Question: I have 3 divs with '"left"' , '"active"' and '"right"' that look like this:

...now, whenever I click the left div, it animates and becomes active and the active one takes it's place, I need it to do the same for the right div also. Basically I need a way to make the side divs become active after someone clicks on them and the previous active div to take it's place as left or right div depending on which one is clicked.
For that I also wanted to change the class names so that when you click on the left div, it animates in center and I tried adding '$(this).removeClass('left').addClass('active');' and the other way around for the active div but it didn't work, it didn't switch the classes between them.
This is what I have so far <URL>
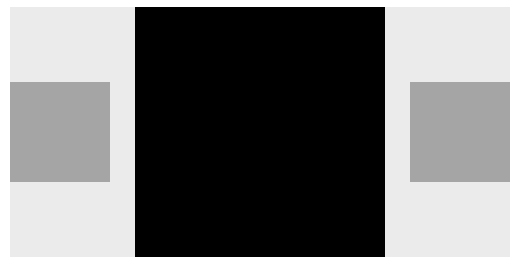
Answer: You don't need different classes, you could just use one class 'box' and style them using CSS's ':last-of-type' and ':nth-of-type()' selectors.
In jQuery you could animate the 'div's according to their 'left' value.
<URL>
'''
$('.box').click(function() {
if ($(this).css('left') != '125px') {
var l = ($(this).css('left') == '0px') ? 0 : 400;
$(this).animate({
width: 250,
height: 250,
left: 125,
top: 0,
opacity: 1
}, 400);
$('.active').animate({
width: 100,
height: 100,
left: l,
top: 75,
opacity: 0.3
}, 400);
$('#header > .box').removeClass('active');
$(this).addClass('active');
}
});
'''
'''
#header {
list-style: none;
width: 500px;
height: 250px;
position: absolute;
left: 0;
right: 0;
top: 0;
bottom: 0;
margin: auto;
background: #ebebeb;
}
.box {
width: 100px;
height: 100px;
position: absolute;
left: 0;
top: 75px;
background: black;
opacity: 0.3;
}
.box:nth-of-type(2) {
width: 250px;
height: 250px;
top: 0;
left: 125px;
opacity: 1;
}
.box:last-of-type {
left: 400px;
}
'''
'''
<script src="https://ajax.googleapis.com/ajax/libs/jquery/1.11.1/jquery.min.js"></script>
<div id="header">
<div class="box"></div>
<div class="box active"></div>
<div class="box"></div>
</div>
'''